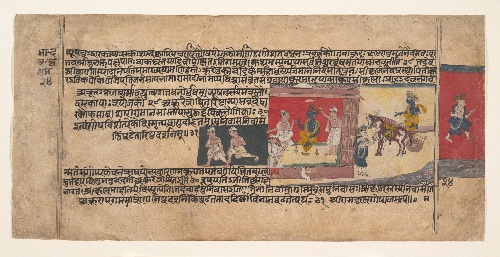
Date: ca. 1620–30
Object type: Folio
Classification: Paintings
Medium: Ink and opaque watercolor on paper
Culture: India (Rajasthan, Mewar)
Dimensions: 7 1/16 x 14 3/4 in. (17.9 x 37.5 cm)
Department: Asian Art
Credit line: Gift of Mr. and Mrs. Peter Findlay, 1980
Accession year: 1980
Repository: Metropolitan Museum of Art, New York, NY
Tags: Men|Horses|Krishna